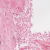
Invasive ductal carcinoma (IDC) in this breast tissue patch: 0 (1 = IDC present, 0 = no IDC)